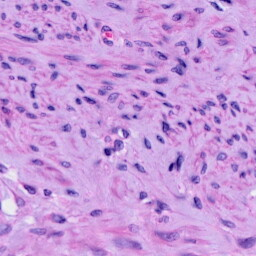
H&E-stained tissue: Cervix